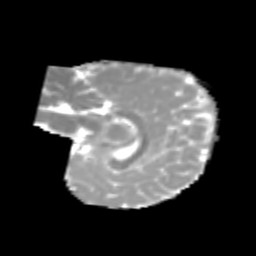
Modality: MD
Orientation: sagittal
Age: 6
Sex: female
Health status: healthy